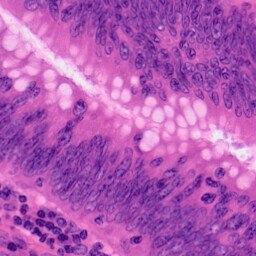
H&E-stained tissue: Colon